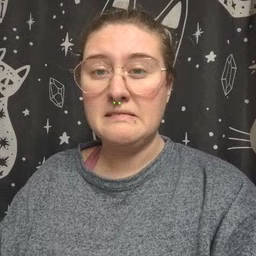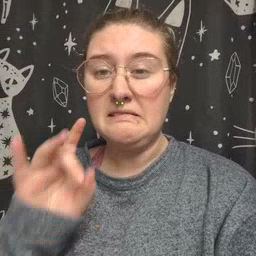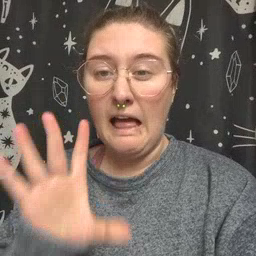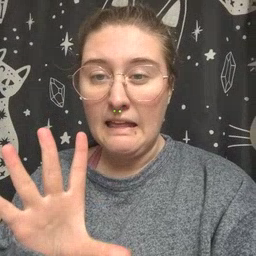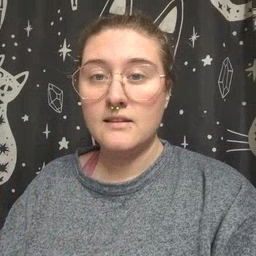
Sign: yucky